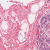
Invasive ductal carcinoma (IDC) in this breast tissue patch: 0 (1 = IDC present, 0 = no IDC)